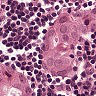
Metastatic tissue present: yes